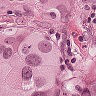
Metastatic tissue present: yes